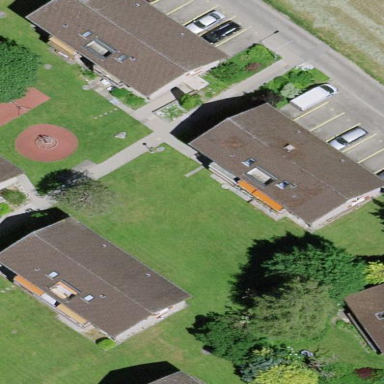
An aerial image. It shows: Residential building.